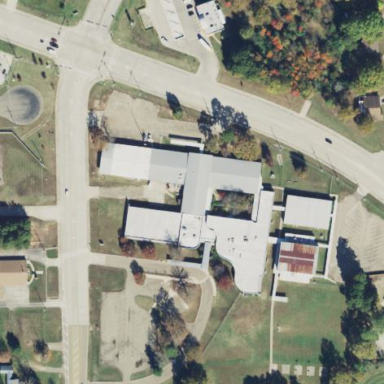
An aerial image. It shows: School.